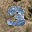
Label: 3